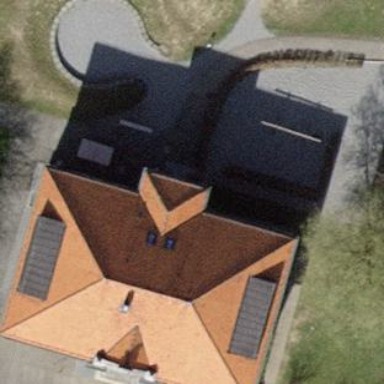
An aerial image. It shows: School building.